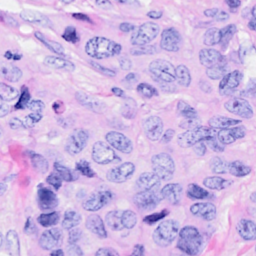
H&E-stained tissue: Breast